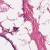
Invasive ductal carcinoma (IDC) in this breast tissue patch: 0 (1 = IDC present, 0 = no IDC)